Aerial crown-view tile of a tropical tree (Barro Colorado Island, Panama), acquired 20240813:
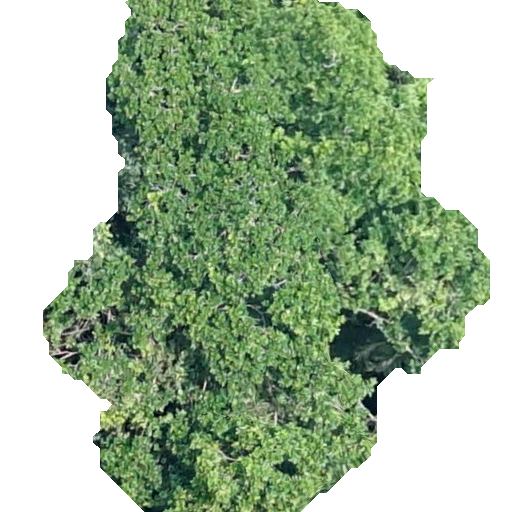
Species: Anacardium excelsum
GBIF accepted scientific name: Anacardium excelsum
Crown area: 253.273 m²